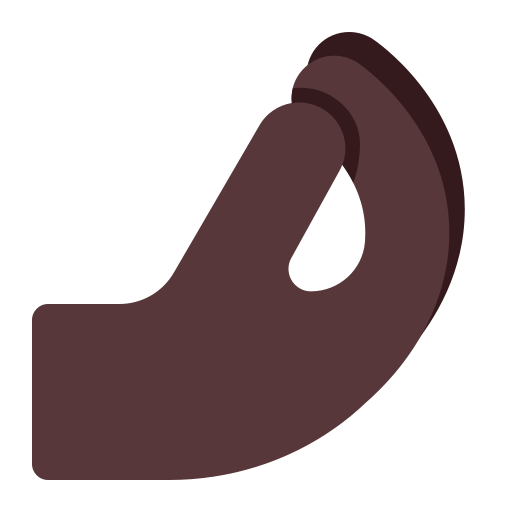
pinched fingers flat dark